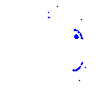
Particle: kaon